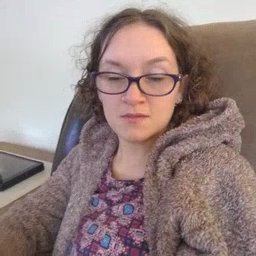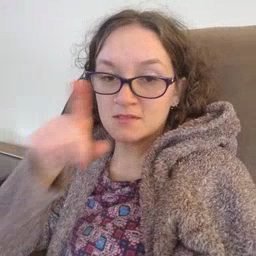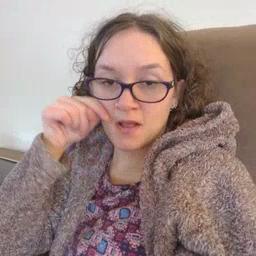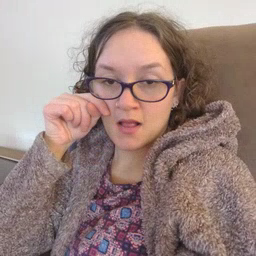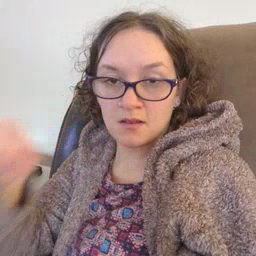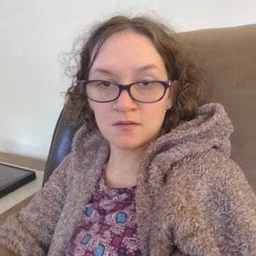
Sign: smile